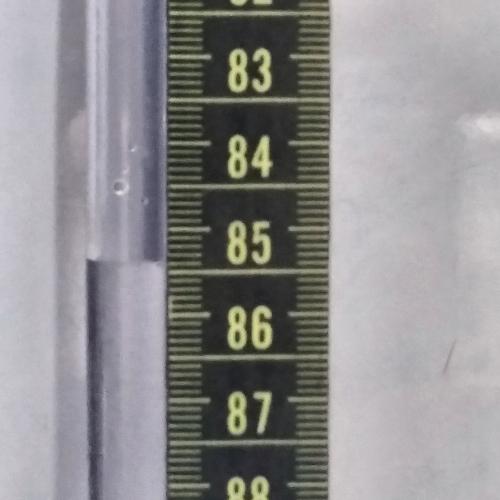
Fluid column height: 85.4 cm